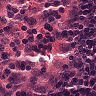
Metastatic tissue present: no